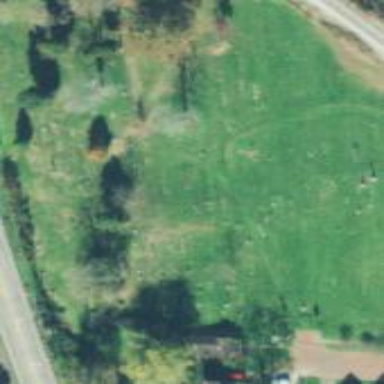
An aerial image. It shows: Cemetery.